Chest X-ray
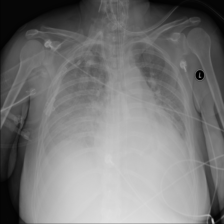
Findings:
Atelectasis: negative
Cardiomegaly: negative
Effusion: negative
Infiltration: positive
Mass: negative
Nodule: negative
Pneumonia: negative
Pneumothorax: negative
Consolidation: negative
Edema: negative
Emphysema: negative
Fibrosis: negative
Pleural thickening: negative
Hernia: negative